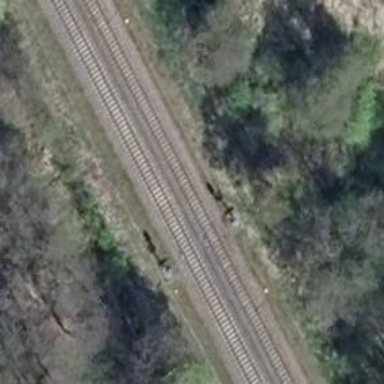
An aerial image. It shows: Light signal at railway crossing.